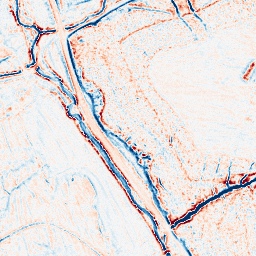
Category: edge_preserving
Decomposition family: bilateral
Decomposition parameters: d: 9
sigma_color: 50
sigma_space: 150
Upsampling method: quartic
Upsampling parameters: scale: 4
Upsampling scale: 4